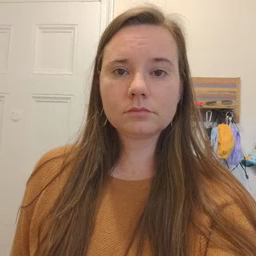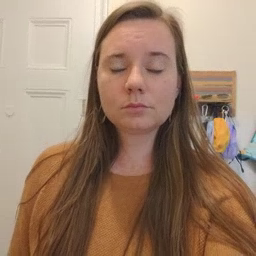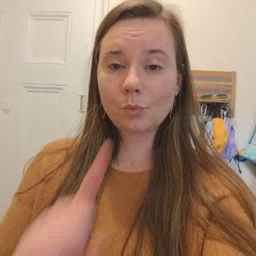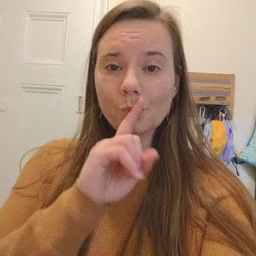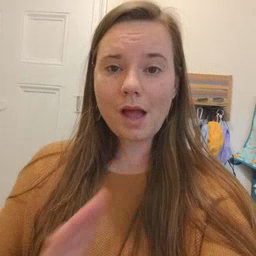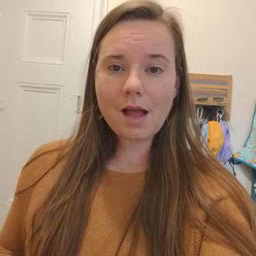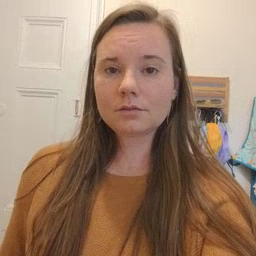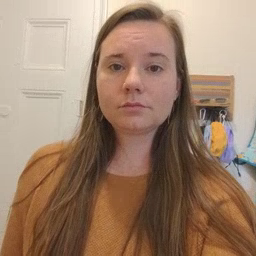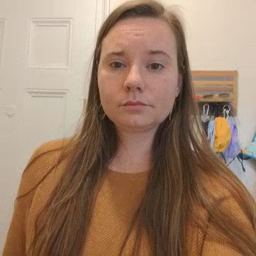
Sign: quiet